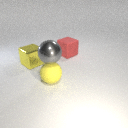
large yellow rubber sphere below large gray metal sphere